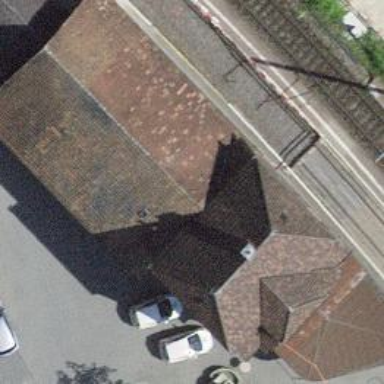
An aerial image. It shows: Public transport station located at railway halt.